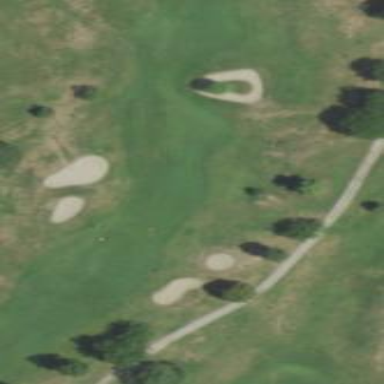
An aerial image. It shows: Grassy area designated as golf fairway.